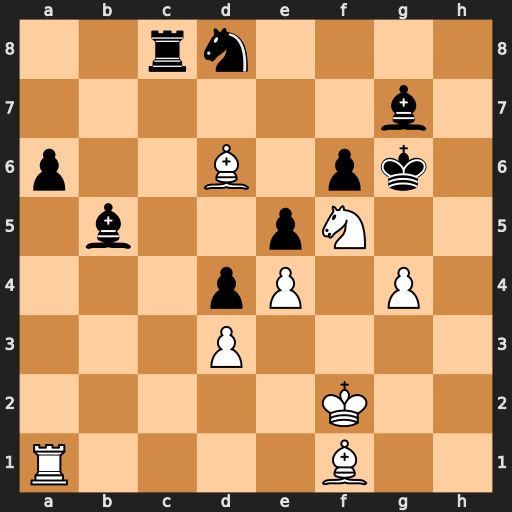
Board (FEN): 2rn4/6b1/p2B1pk1/1b2pN2/3pP1P1/3P4/5K2/R4B2
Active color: w
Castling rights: -
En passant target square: -
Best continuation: Ne7+ Kf7 Nxc8